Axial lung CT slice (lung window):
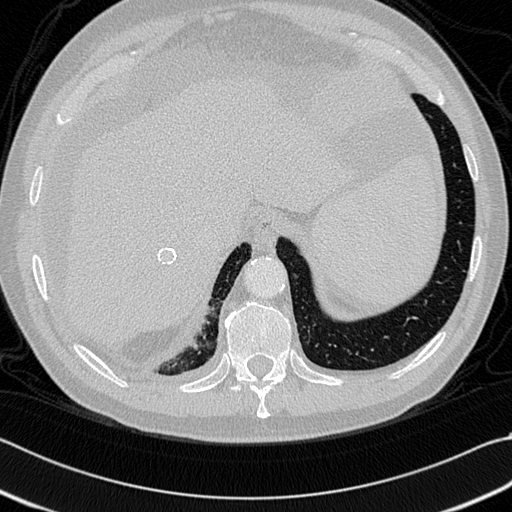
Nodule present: no